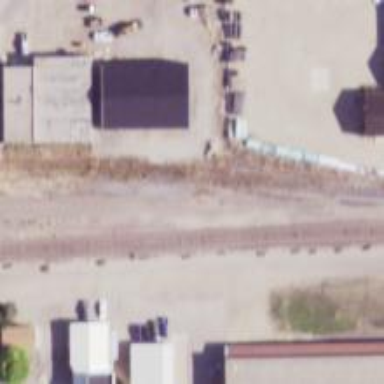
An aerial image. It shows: Disused railway siding.